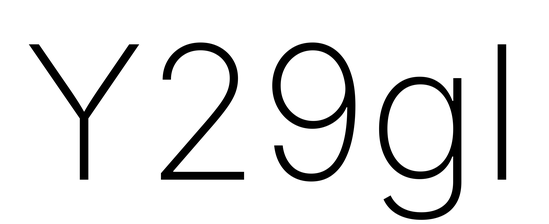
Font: Inter_ExtraLight